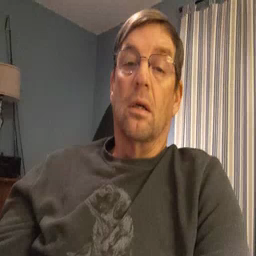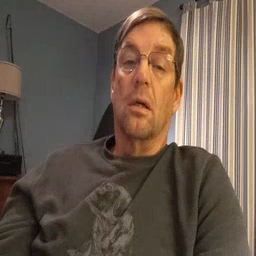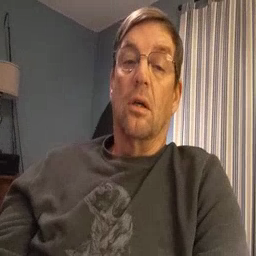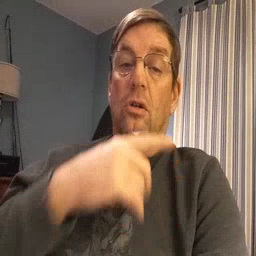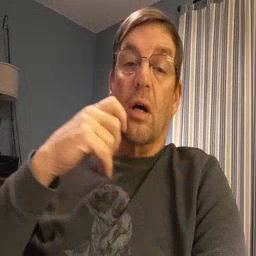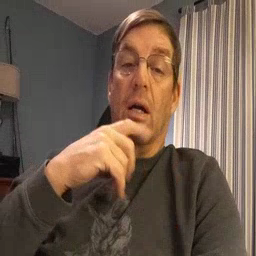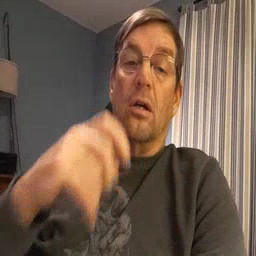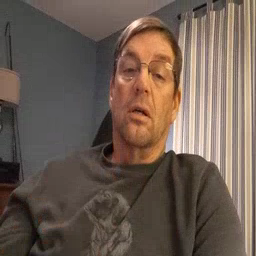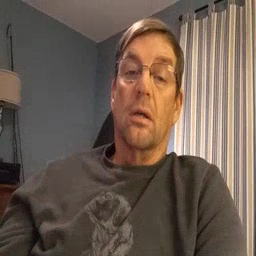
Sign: dryer